Brain MRI, t2w sequence, axial 2D slice.
Patient: age 42, sex F, weight 78 kg, height 1.78 m
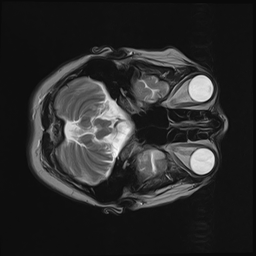